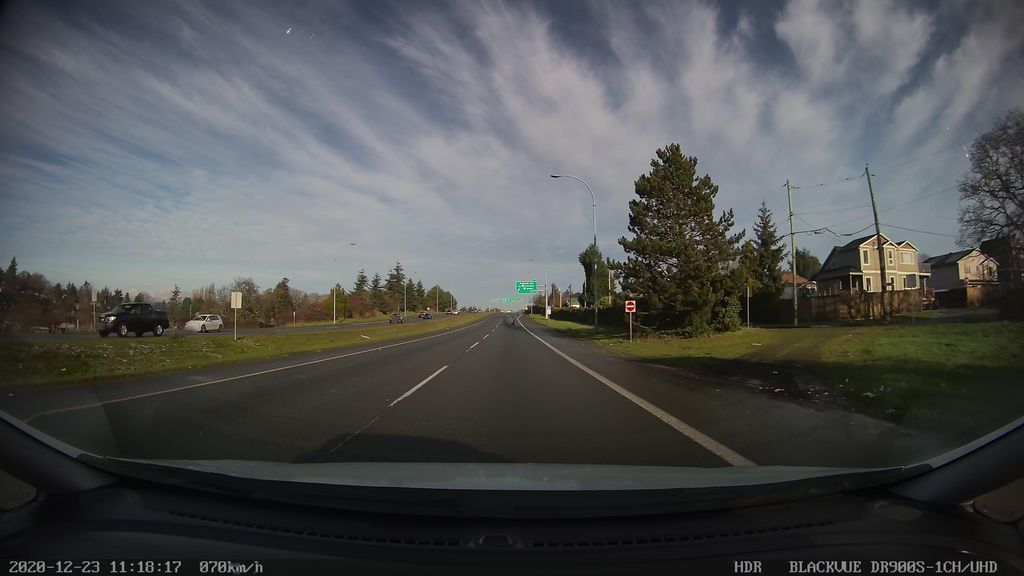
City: victoria